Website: ulta-beauty
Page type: store-pickup
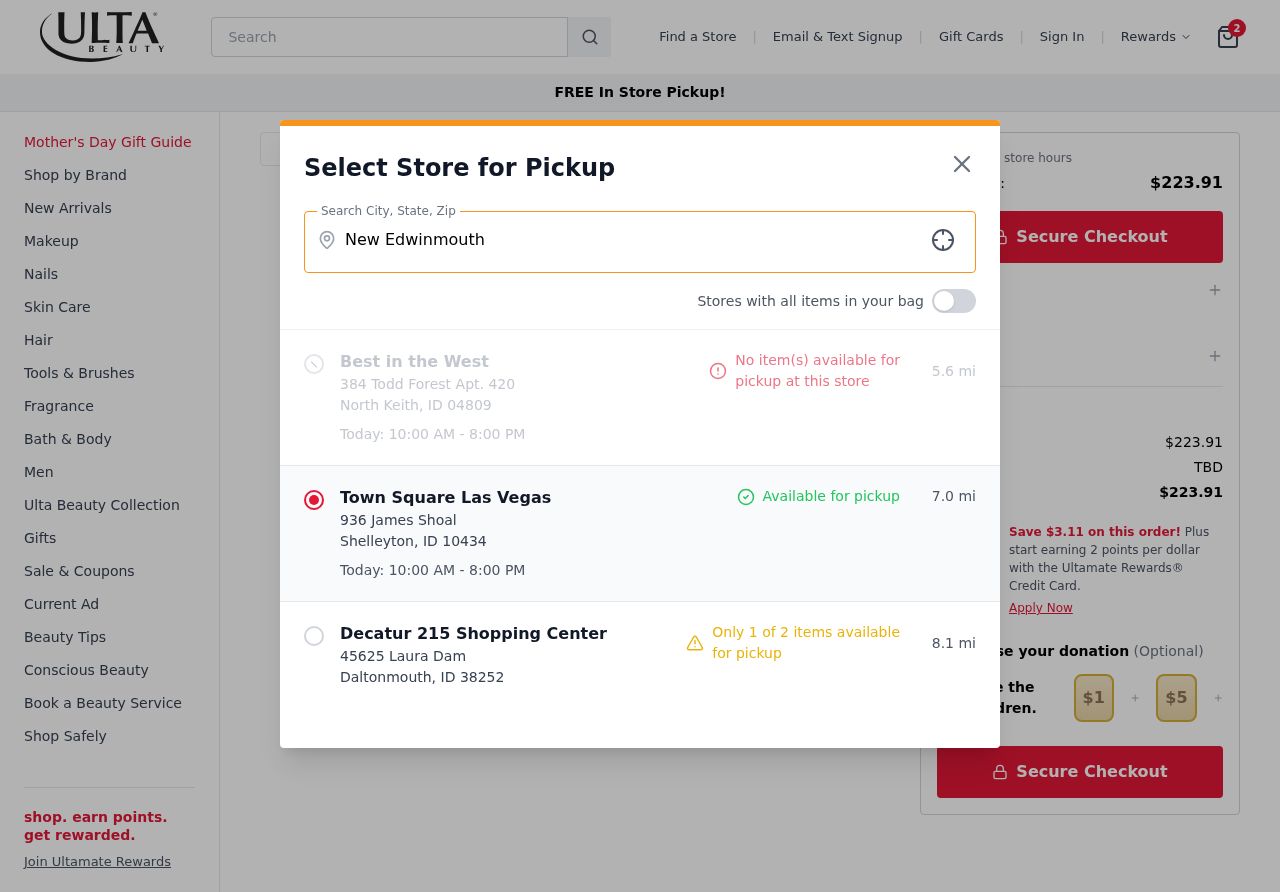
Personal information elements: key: PII_CITY
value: New Edwinmouth
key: PII_LOCATION1_CITY_STATE_ZIP
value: North Keith, ID 04809
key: PII_LOCATION1_NAME
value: Best in the West
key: PII_LOCATION1_STREET
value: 384 Todd Forest Apt. 420
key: PII_LOCATION2_CITY_STATE_ZIP
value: Shelleyton, ID 10434
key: PII_LOCATION2_NAME
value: Town Square Las Vegas
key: PII_LOCATION2_STREET
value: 936 James Shoal
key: PII_LOCATION3_CITY_STATE_ZIP
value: Daltonmouth, ID 38252
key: PII_LOCATION3_NAME
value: Decatur 215 Shopping Center
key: PII_LOCATION3_STREET
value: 45625 Laura Dam
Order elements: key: ORDER_NUM_ITEMS
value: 2
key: ORDER_TOTAL
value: $223.91
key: ORDER_SUBTOTAL
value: $223.91
Search elements: key: HEADER_SEARCH
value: Search
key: SEARCH_STORE_LOCATION
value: New Edwinmouth